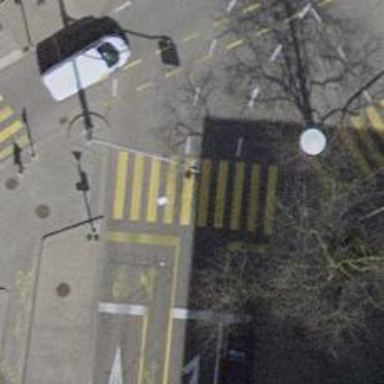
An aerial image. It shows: Crossing with traffic signals.